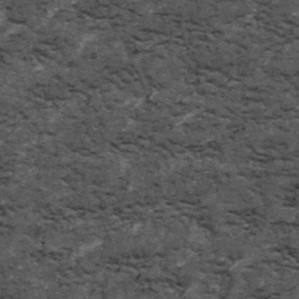
Label: frost